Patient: sex F, age 41
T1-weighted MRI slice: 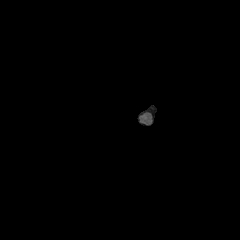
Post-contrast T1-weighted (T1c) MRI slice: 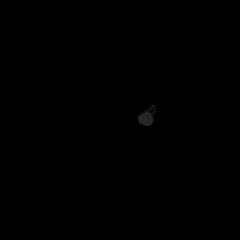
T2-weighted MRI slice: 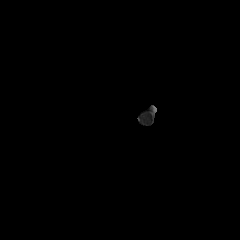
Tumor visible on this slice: no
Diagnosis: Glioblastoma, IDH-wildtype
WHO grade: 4